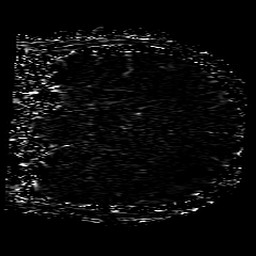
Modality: SWI
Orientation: coronal
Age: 63
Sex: male
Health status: ill
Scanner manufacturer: philips
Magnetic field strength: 3 T
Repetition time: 0.031 s